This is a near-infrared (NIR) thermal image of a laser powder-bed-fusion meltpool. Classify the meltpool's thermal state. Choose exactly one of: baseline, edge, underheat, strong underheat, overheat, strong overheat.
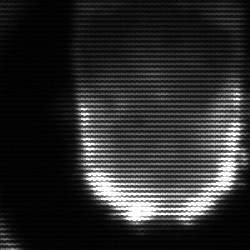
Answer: baseline